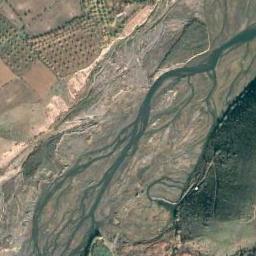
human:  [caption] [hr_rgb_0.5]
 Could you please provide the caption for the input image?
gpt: Some dark green rivers have a wide brown floodplain and a forest is next to the rivers .

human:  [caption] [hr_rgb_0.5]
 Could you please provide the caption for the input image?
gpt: A turquoise river with many branches, With tan desert on both sides .

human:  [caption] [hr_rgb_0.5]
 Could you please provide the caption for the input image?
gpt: The river goes through bare land and green trees .

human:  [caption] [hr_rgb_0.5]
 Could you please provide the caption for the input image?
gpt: There are many trees beside the river .

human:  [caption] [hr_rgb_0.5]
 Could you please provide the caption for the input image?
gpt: There are bare land and a forest near the rivers .